Field crop: maize
Growth stage: 2
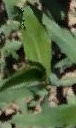
Species: maize